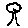
Label: tree